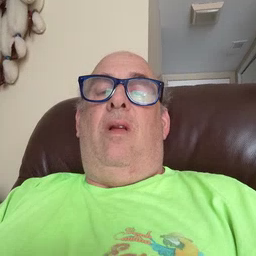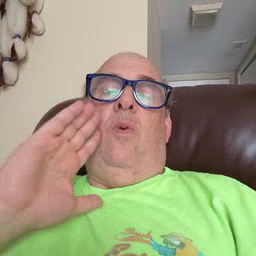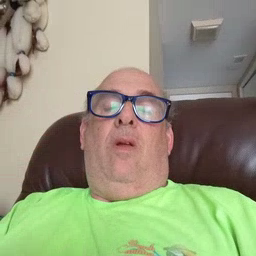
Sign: will